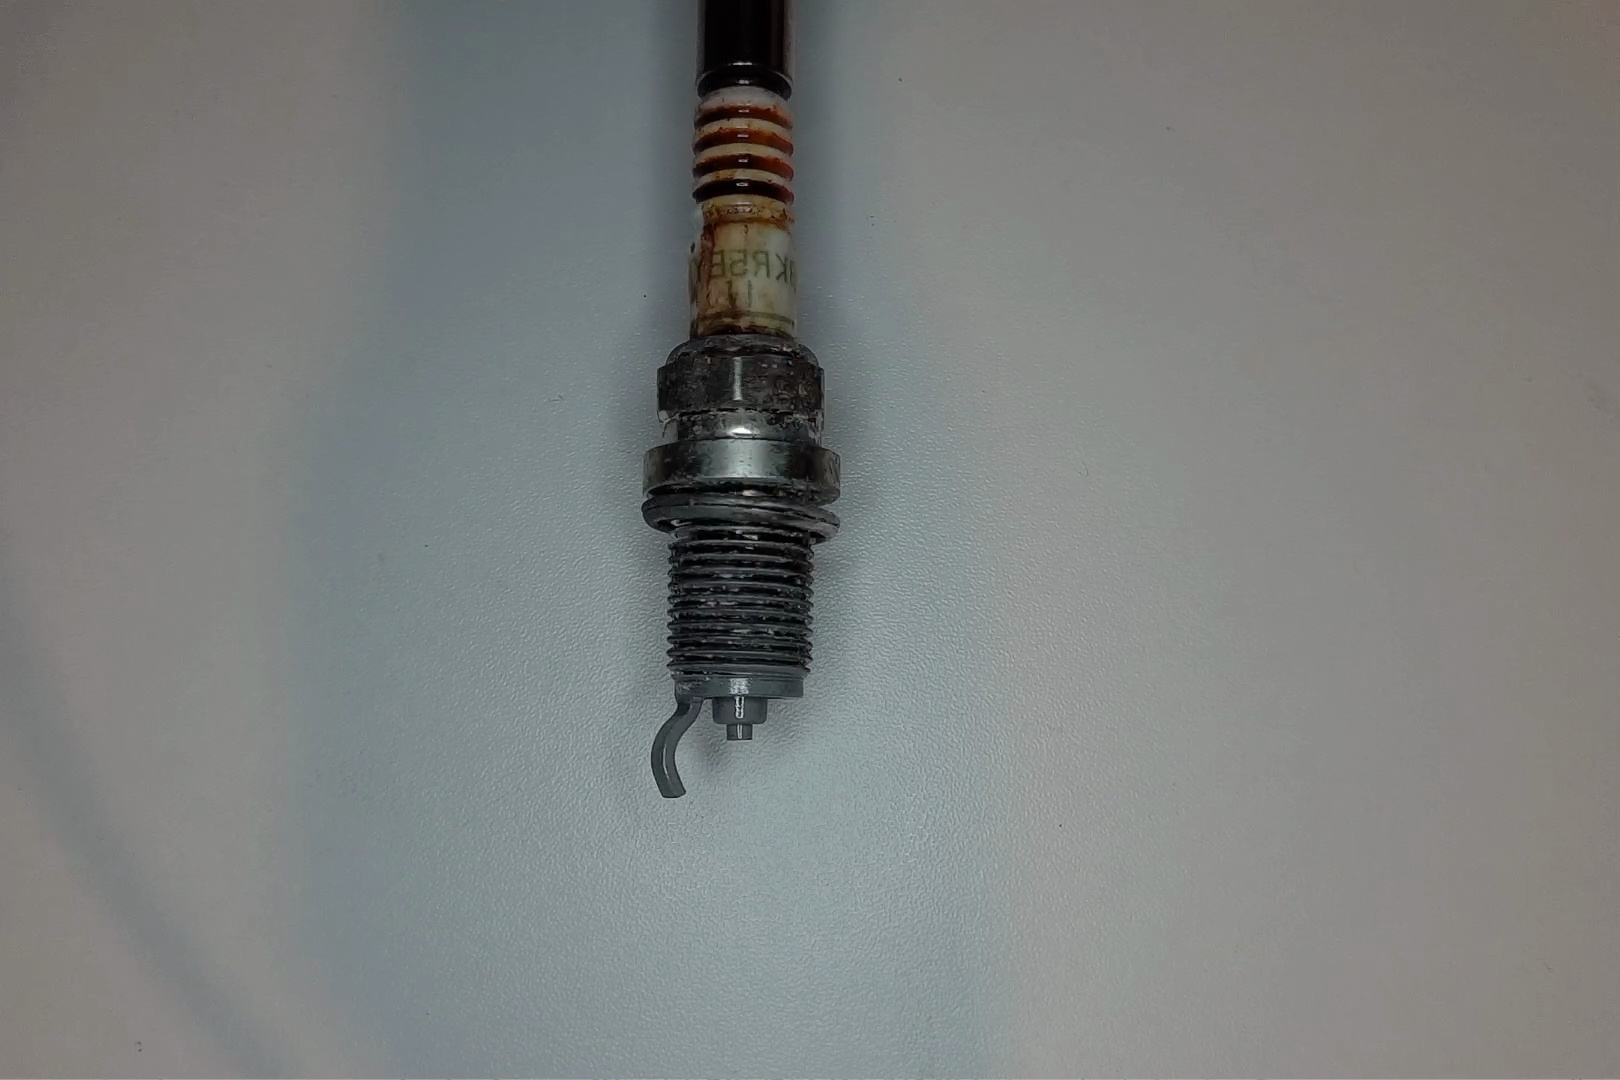
Label: anomaly